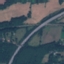
Land use / land cover: Highway